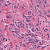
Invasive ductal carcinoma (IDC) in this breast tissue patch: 1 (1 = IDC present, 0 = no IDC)